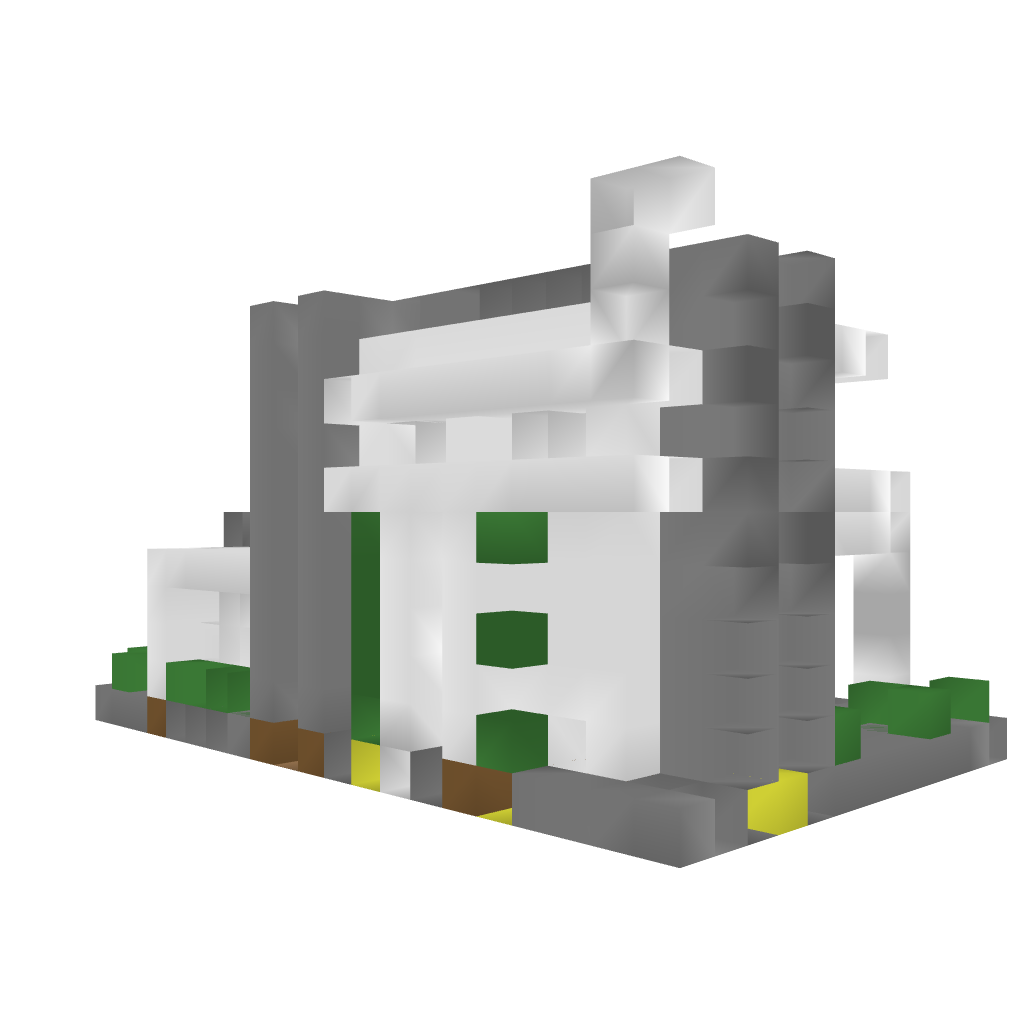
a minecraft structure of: Small Modern house DIY interior bad low quality